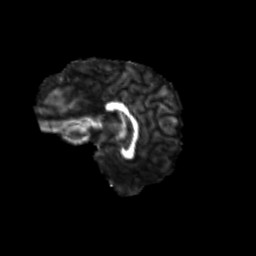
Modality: FA
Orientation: sagittal
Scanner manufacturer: siemens
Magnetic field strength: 3 T
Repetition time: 9.2 s
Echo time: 0.084 s